Field crop: maize
Growth stage: 2
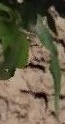
Species: maize